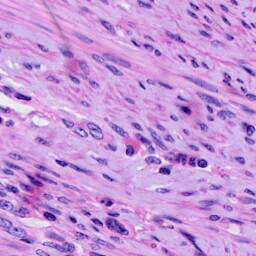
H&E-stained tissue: Cervix